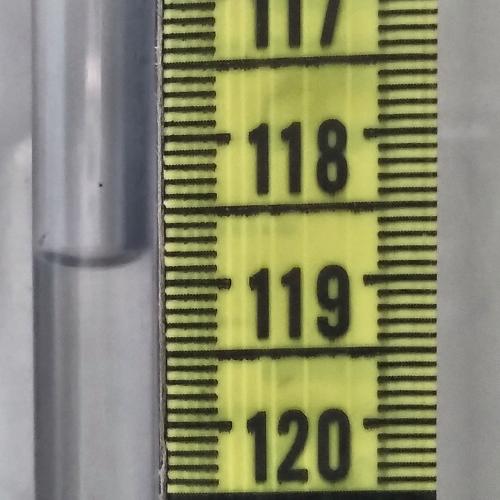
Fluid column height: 118.8 cm